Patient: sex M, age 69
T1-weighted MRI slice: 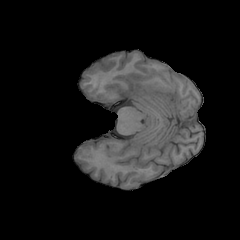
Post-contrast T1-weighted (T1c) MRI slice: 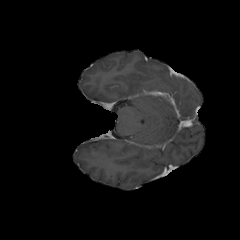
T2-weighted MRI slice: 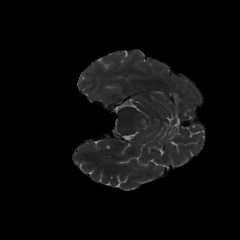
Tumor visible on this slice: yes
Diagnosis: Glioblastoma, IDH-wildtype
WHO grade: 4